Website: crate-barrel
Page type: account-selection
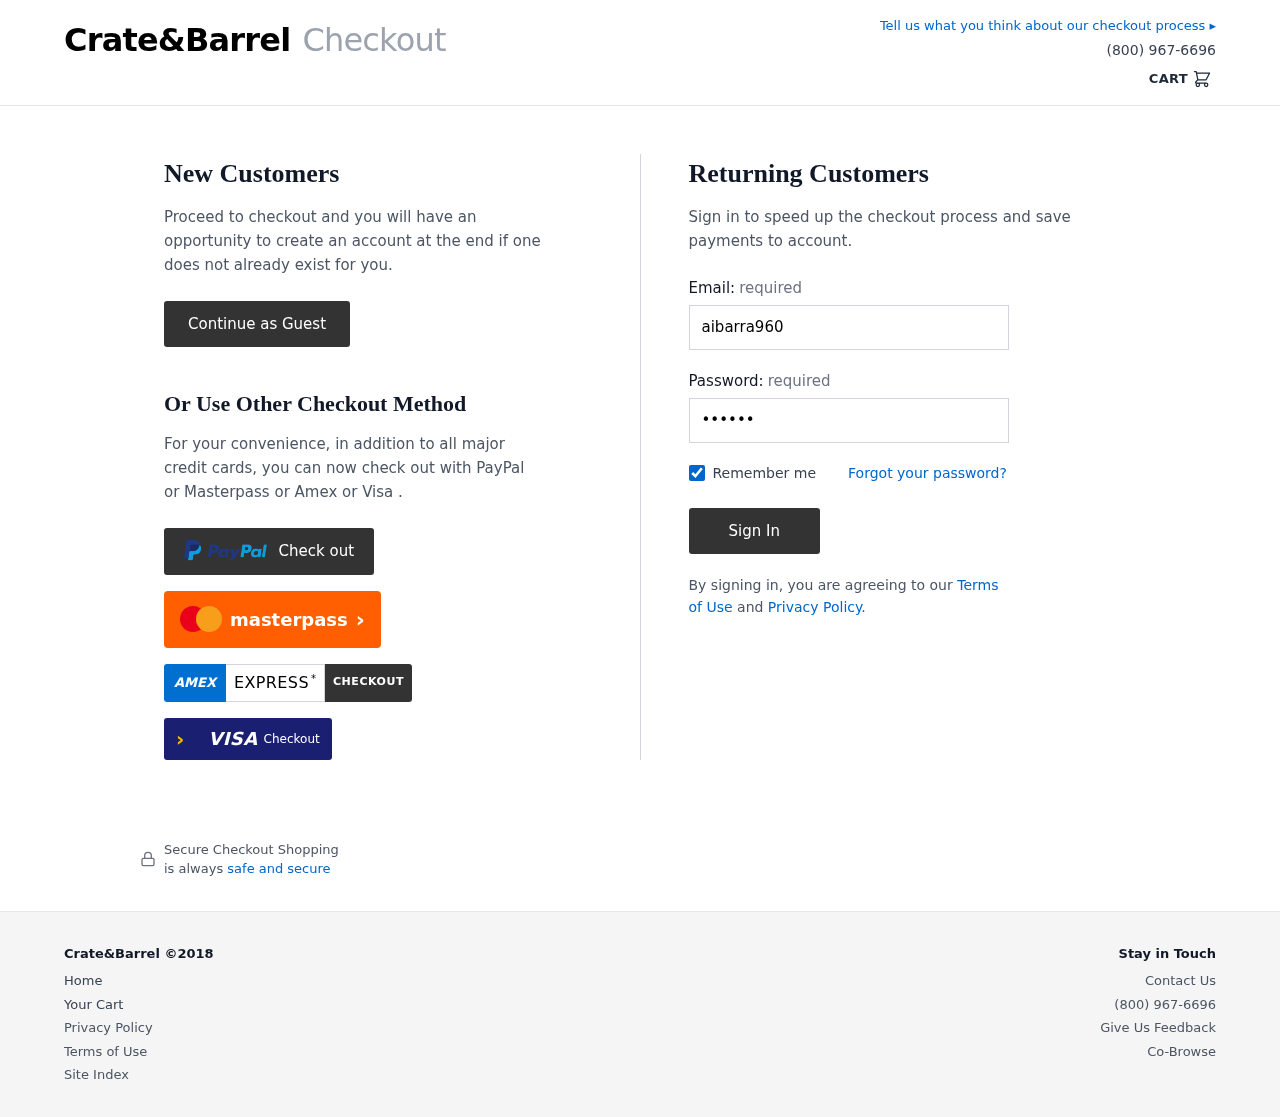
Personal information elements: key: PII_LOGIN_USERNAME
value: aibarra960